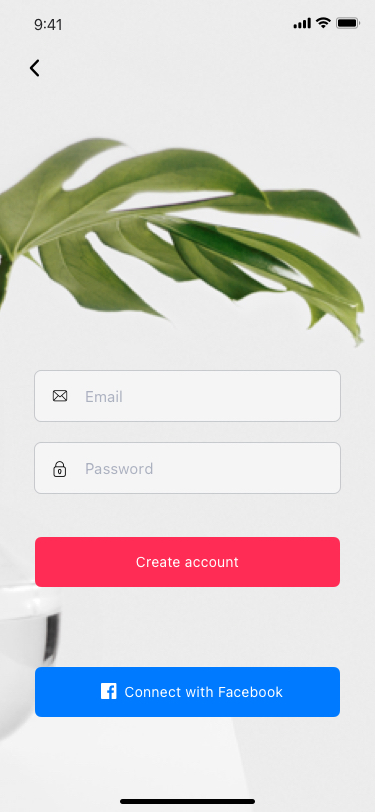
Text in this UI design:
Sign In
Password
Email
Remember me
Sign In
Forgot password?
Email
Password